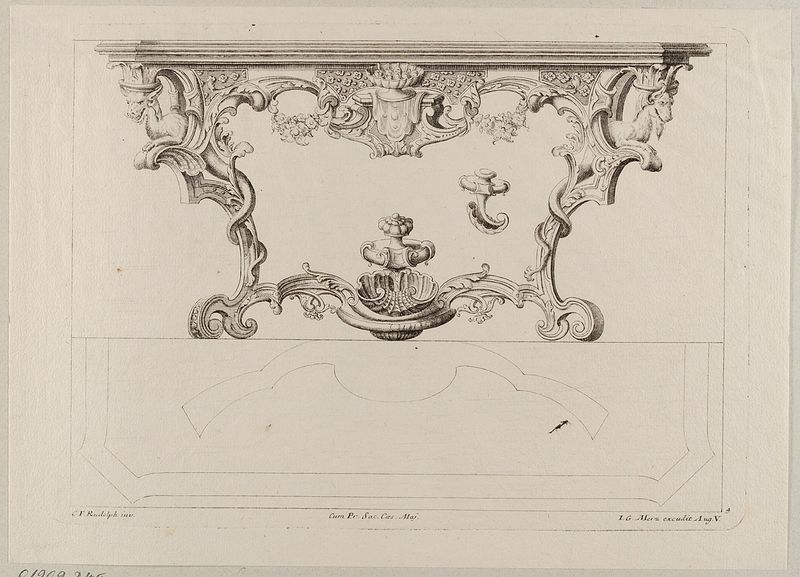
Titel: Grund- und Aufriss eines Tisches, Blatt 4 aus der Folge 'Livre des Tables françoises nouvellement inventées par C.F. Rudolph'
Künstler: Christian Friedrich Rudolph
Standort: Hamburg
Institution: Museum für Kunst und Gewerbe Hamburg
Schlagwörter: skizze, tisch, zeichnung, ornament, rokoko, ranken, papier, grafik, graphik, fotografie, photographie, druckgraphik, druckgrafik, radierung, entwurf, kunstgewerbe, laubwerk, blattwerk, kunsthandwerk, groteske, akanthus, rocaille, bandelwerk, style, reproduktionen, acanthus, entwurfsskizze, industriedesign, druckerzeugnisse, ornamentstich, vorlageblätter, akanthusornament, punktiermanier